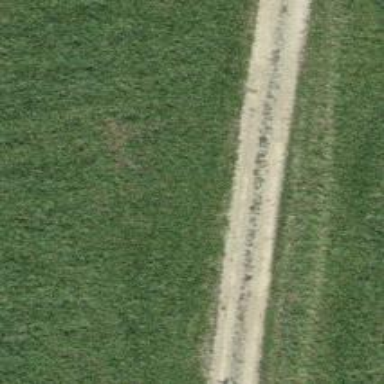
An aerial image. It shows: Track with grade3 tracktype.